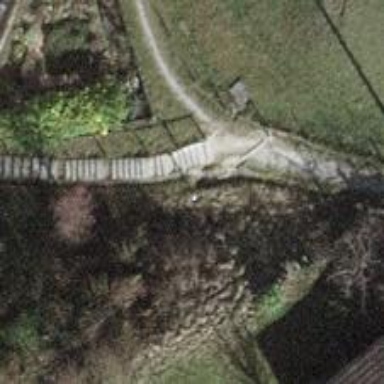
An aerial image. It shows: Concrete steps with excellent trail visibility.